Field crop: maize
Growth stage: 2
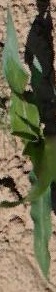
Species: maize